Interaction volume radius: 5 \u00c5
Interaction volume height: 15 \u00c5
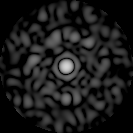
Disorder parameter: 0.809